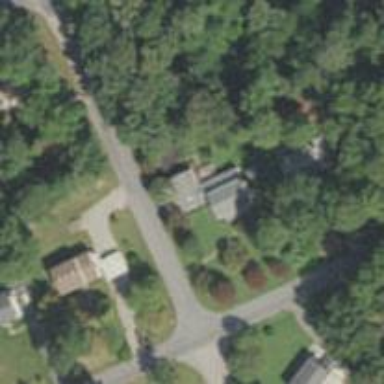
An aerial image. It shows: Driveway leading to service road.